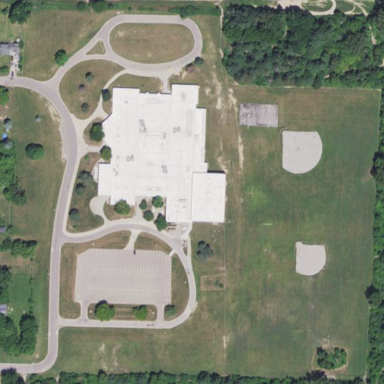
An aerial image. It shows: School.